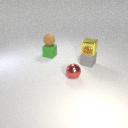
small gray rubber cube behind small red metal sphere